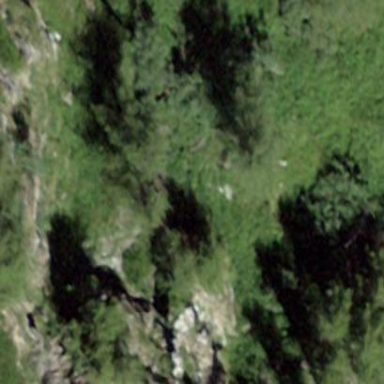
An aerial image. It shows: Forest area dominated by needle-leaved trees.